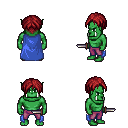
a pixel art fantasy rpg character, male body template, orc, green skin, blue cape, magenta pants, brunette parted hairstyle, dagger, four views (front, back, left, right), 2x2 character sprite sheet, small pixel art, hard edges, no anti-aliasing